The plot is a Morlet-wavelet scalogram of a rotor-rig vibration measurement. Determine the machine's mechanical condition. Answer with exactly one of: normal, misalignment, unbalance, looseness.
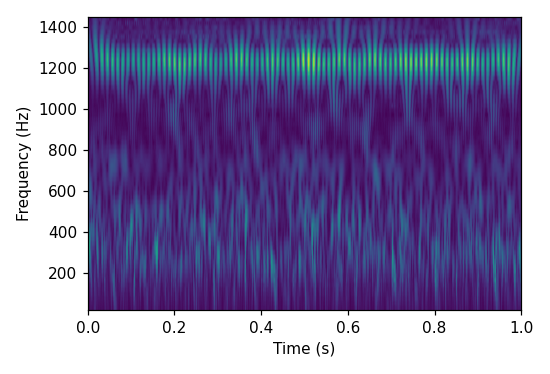
Answer: misalignment